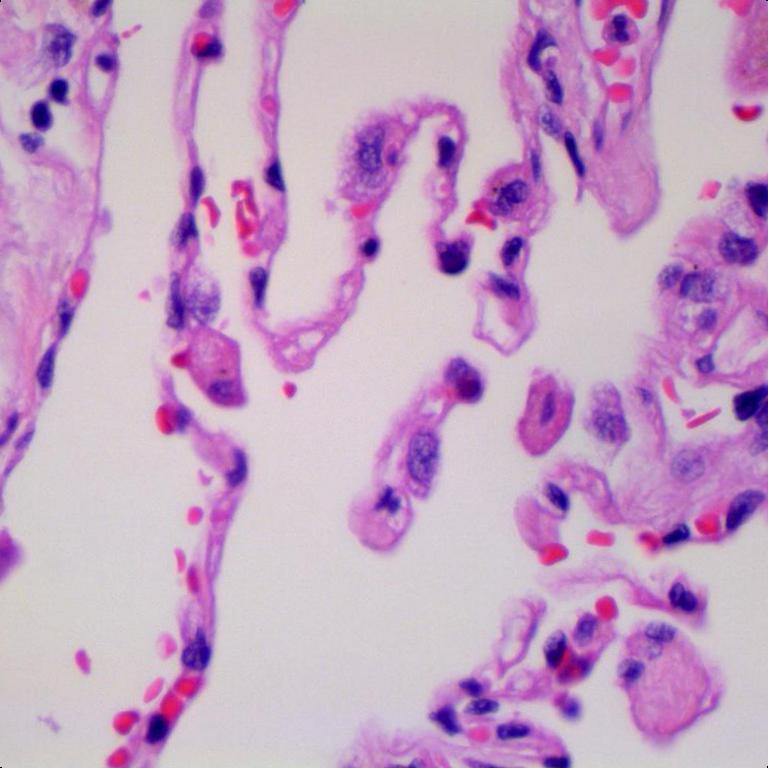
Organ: lung
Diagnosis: benign